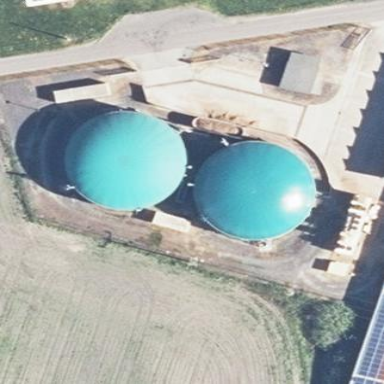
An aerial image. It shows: Digester building.